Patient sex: F
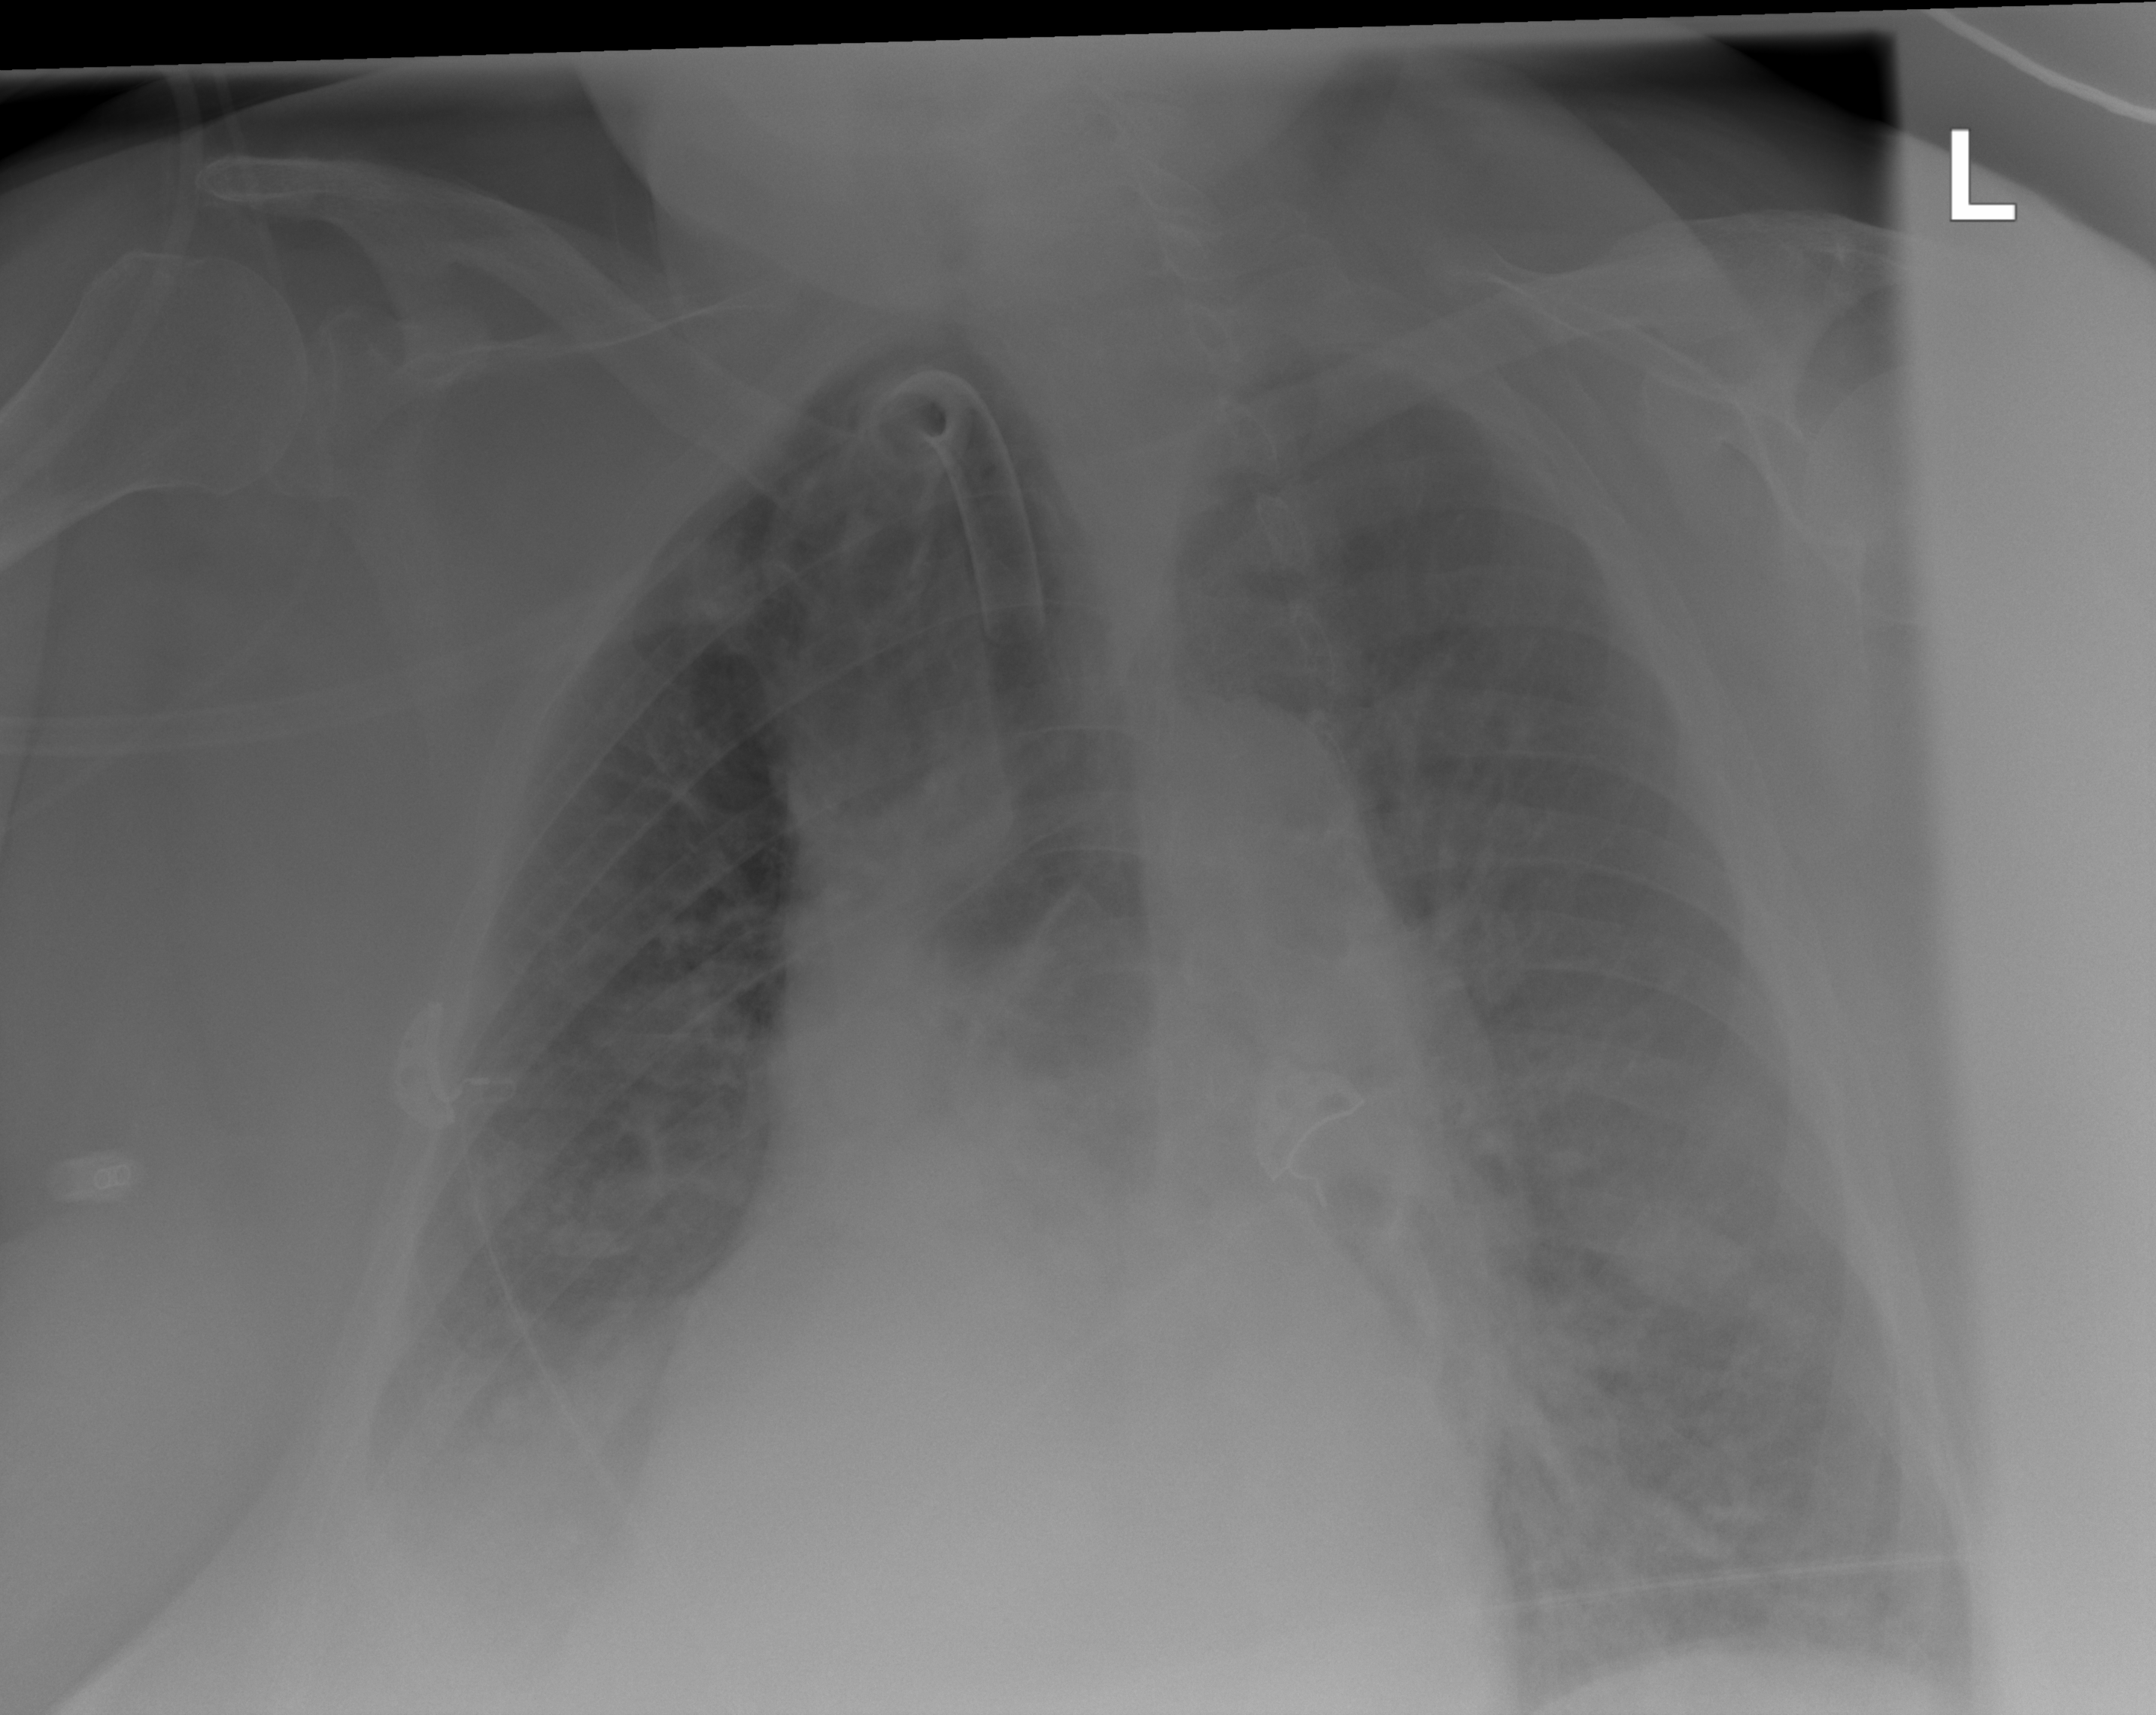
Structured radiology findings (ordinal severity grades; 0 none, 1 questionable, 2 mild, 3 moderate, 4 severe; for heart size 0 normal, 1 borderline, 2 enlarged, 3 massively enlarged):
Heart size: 2
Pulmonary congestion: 0
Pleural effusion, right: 3
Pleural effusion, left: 2
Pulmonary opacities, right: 2
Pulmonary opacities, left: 0
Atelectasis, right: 2
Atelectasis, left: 2